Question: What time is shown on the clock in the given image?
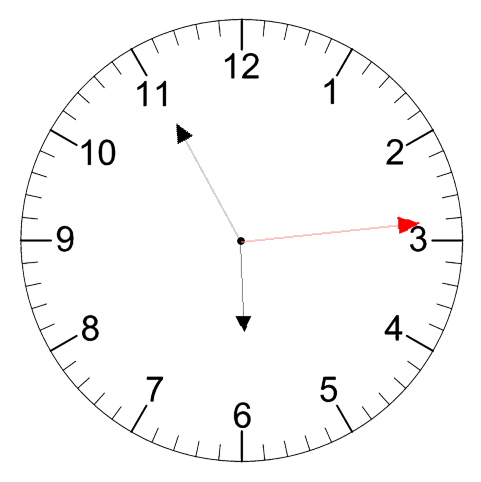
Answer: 05:55:14